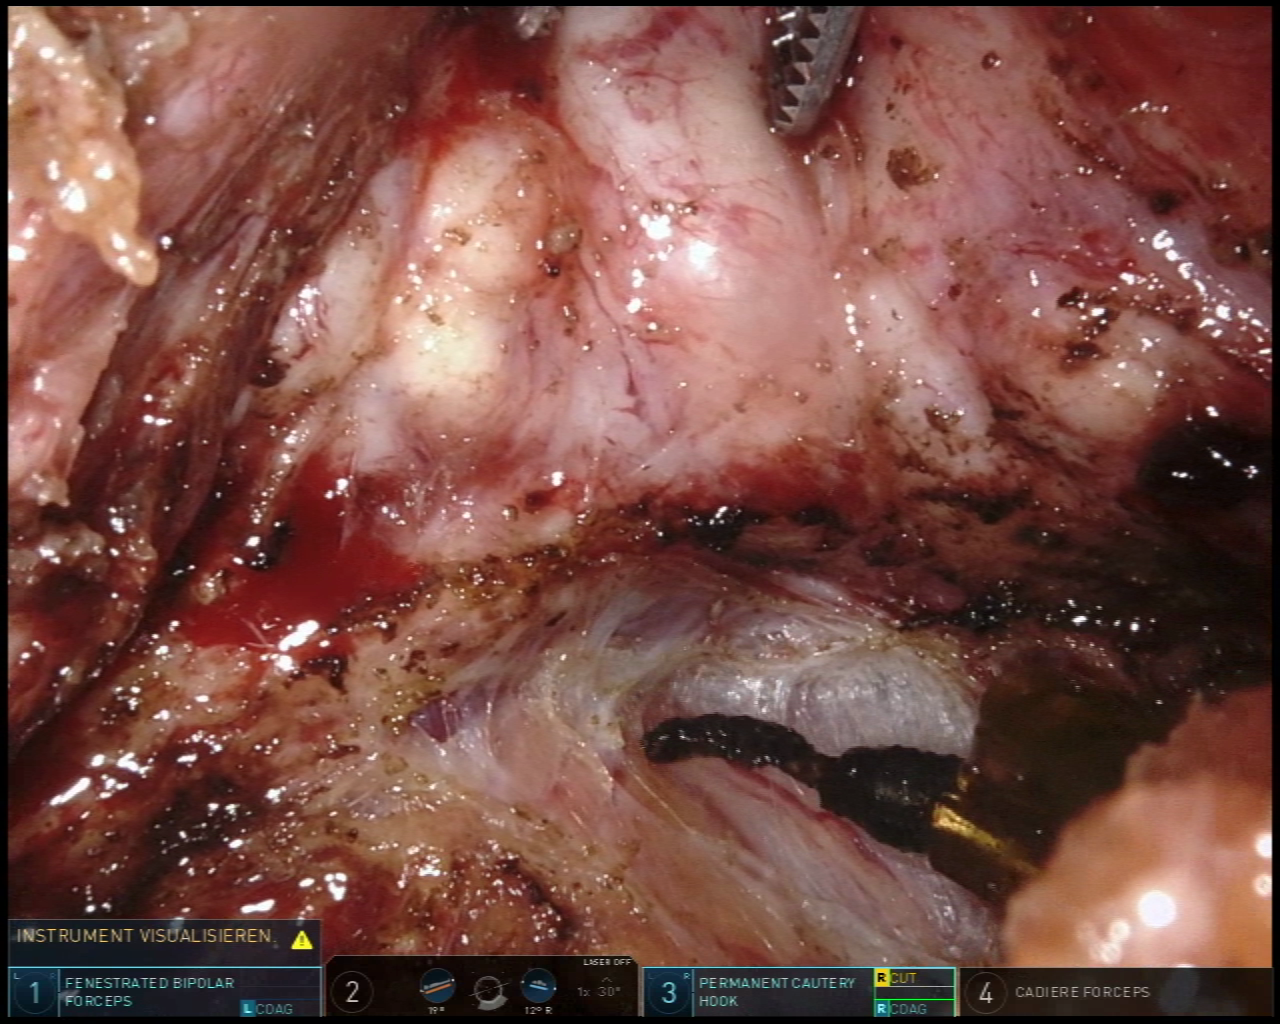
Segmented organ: vesicular_glands
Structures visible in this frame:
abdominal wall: no
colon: no
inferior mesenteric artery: no
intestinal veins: no
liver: no
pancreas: no
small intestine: no
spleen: no
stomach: no
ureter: no
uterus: no
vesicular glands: yes